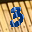
Label: 3